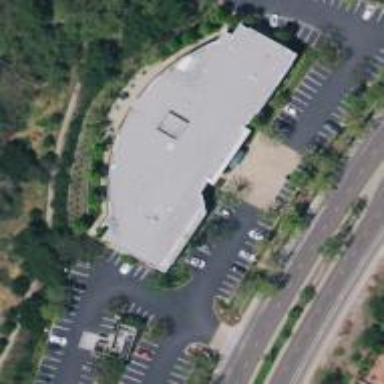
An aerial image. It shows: Office building.